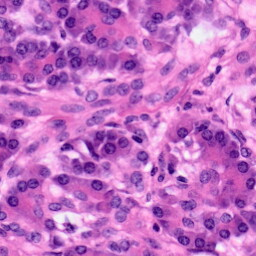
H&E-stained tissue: Pancreatic